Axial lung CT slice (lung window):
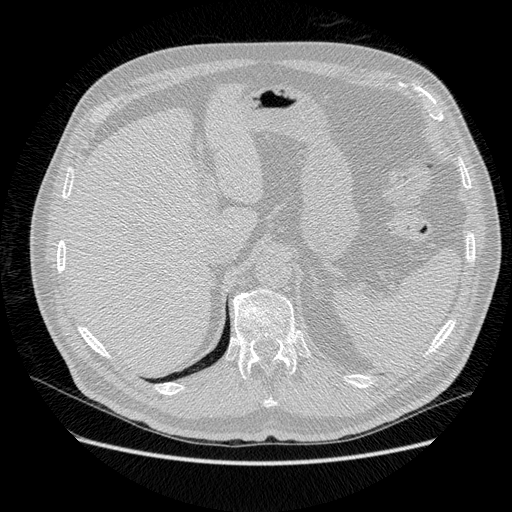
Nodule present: no